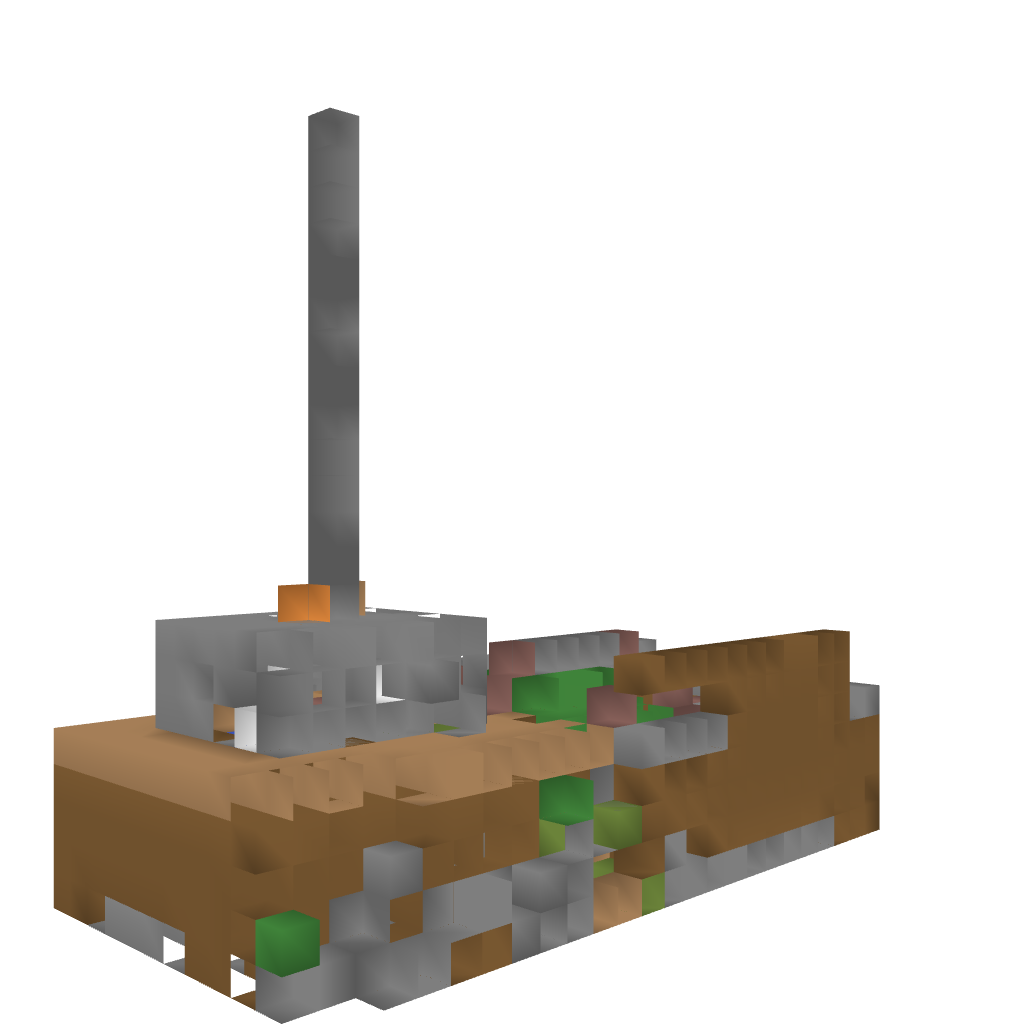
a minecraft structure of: Small House bad low quality